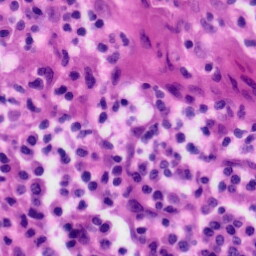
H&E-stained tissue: Tonsil